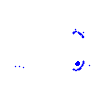
Particle: pion